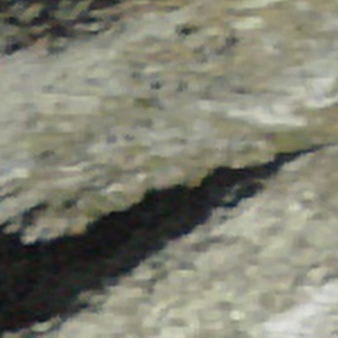
Label: other